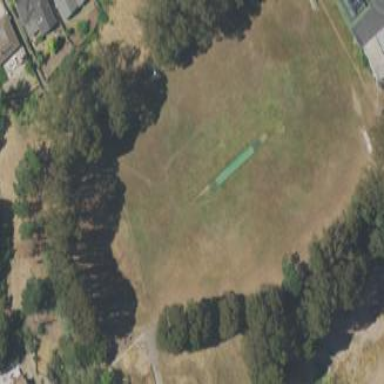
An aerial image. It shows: Sports pitch designed for cricket or baseball activities.